Question: In my models.py Task can have multiple Employer so I use ManyToManyField
In my views.py I got a date generator - it return range of 2 weeks from current day.
So here is my template
'''
<table>
<thead>
<tr>
<th>{% trans 'employer_id' %}</th>
{% for i in date_range %}
<th>{{ i }}</th>
{% endfor %}
</tr>
</thead>
<tbody>
{% for employer in employers %}
<tr>
<td>{{ employer.employer_id }}</td>
{% for t in employer.task_set.all %}
<td>{{ t }}</td>
{% empty %}
<td>0</td>
{% endfor %}
</tr>
{% endfor %}
</tbody>
</table>
'''
What I need is when I create a Task and assign it to employers, it should show me in the html table a start_date of Task of each employers for specific days.
So far I got this with codes above:

^date of tasks of these employers are not matching with days in the table header.
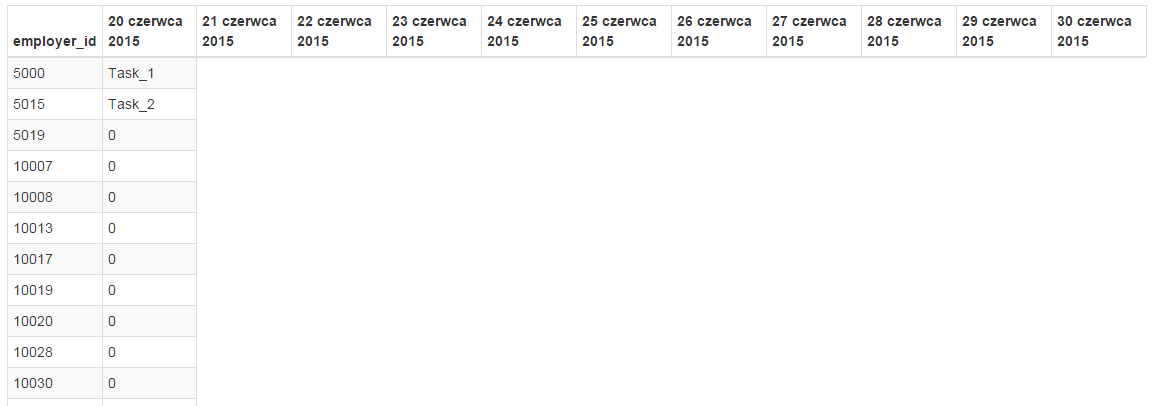
Answer: Instead of
'''
{% for t in employer.task_set.all %}
<td>{{ t }}</td>
{% empty %}
<td>0</td>
{% endfor %}
'''
you need to iterate over the dates again, since you're not creating '<td>''s for each date.
'''
{% for i in date_range %}
{% for t in employer.task_set.all %}
{% if t.start_date == i %}
<td>{{ t }}</td>
{% else %}
<td>-</td>
{% endif %}
{% empty %}
<td>0</td>
{% endfor %}
{% endfor %}
'''